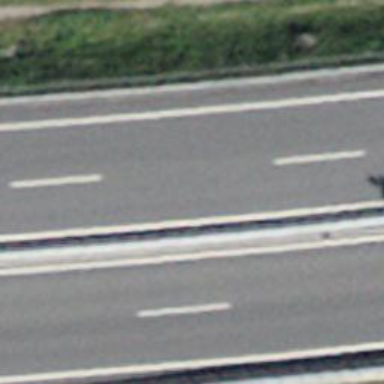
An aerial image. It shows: Asphalt motorway.